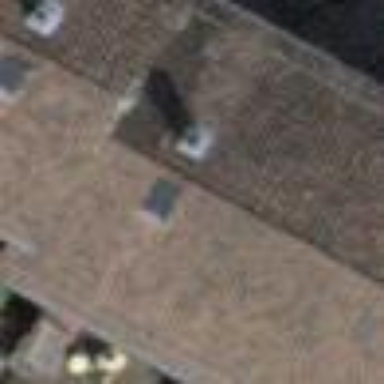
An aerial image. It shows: Semidetached house with gabled roof.